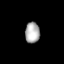
Tissue: lung
Cell type: Epithelial cells
Senescence score: 0.1552
Nuclear area (px): 299
Mean DAPI intensity: 173.906